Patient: sex M, age 61
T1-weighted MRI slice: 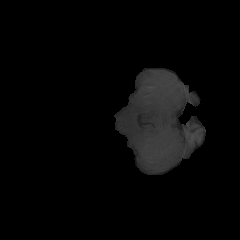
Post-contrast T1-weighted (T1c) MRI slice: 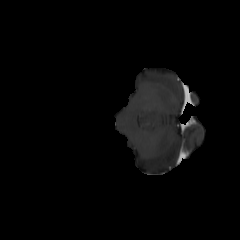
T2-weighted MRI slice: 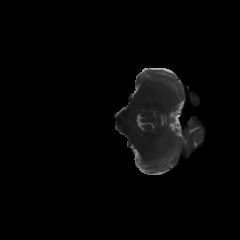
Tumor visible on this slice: no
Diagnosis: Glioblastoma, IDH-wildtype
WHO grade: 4